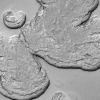
Atmospheric dust classification: not_dusty